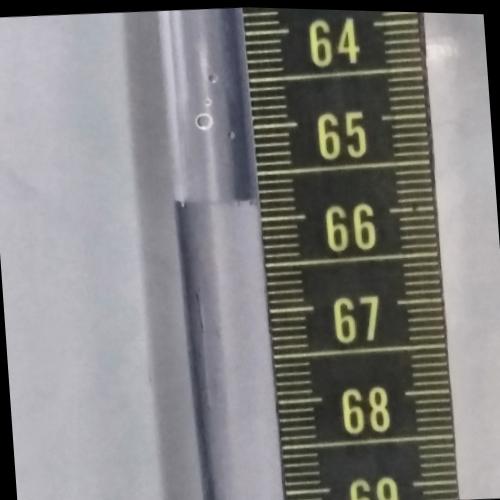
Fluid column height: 65.8 cm